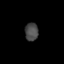
Tissue: prostate
Cell type: Fibroblasts
Senescence score: 0.8352
Nuclear area (px): 238
Mean DAPI intensity: 71.282